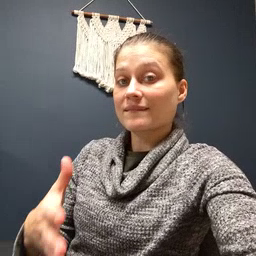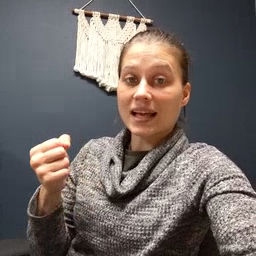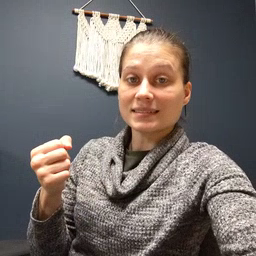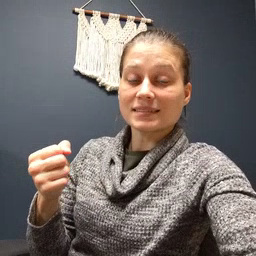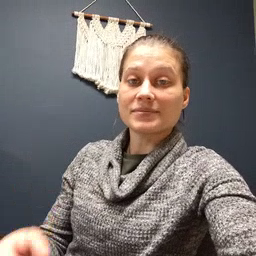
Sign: fast